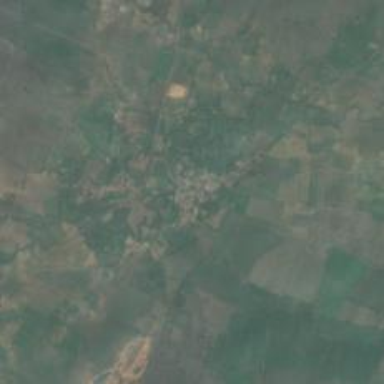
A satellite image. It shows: Village area.